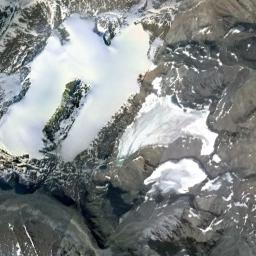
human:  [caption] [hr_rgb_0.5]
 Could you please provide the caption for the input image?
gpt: There are a few patches of snow on the brown land of the snow mountain .

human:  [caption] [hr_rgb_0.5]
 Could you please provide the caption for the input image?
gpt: The snowberg is partly covered with glaciers .

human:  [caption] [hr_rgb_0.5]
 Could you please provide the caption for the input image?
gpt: There is a lot of snow on the snowberg .

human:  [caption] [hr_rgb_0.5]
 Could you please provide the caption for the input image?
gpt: The snow berg is consist of bare land and white snow .

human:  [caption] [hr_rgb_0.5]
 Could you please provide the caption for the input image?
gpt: There are much snow and some bare land on the snowberg .